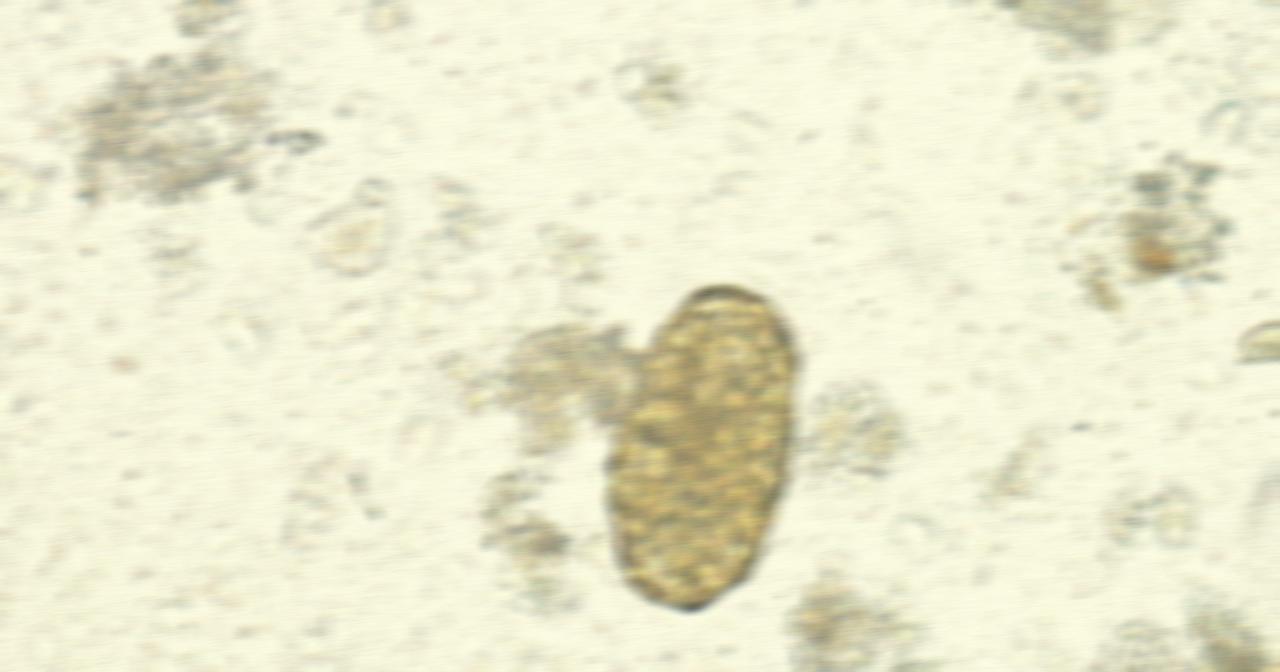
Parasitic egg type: Ascaris lumbricoides